Question: I have a problem - Json.Net serializing my objects realy slow. I have some basic class:
'''
public class authenticationRequest
{
public string userid;
public string tid;
public string token;
public string platform;
public string version;
}
'''
And I'm serializing it with
'''
string jsonDataToSend = JsonConvert.SerializeObject(dataToSend);
'''
This operation takes about 1900 ms. In compare to info from <URL> page:

It takes a really long time. For test purposes I swapped my class for a simple string:
'''
string jsonDataToSend = JsonConvert.SerializeObject("fsdfsdfsdfs");
'''
And it still takes ~900 ms to convert. What is the reason? What I can do to serialize this data faster?
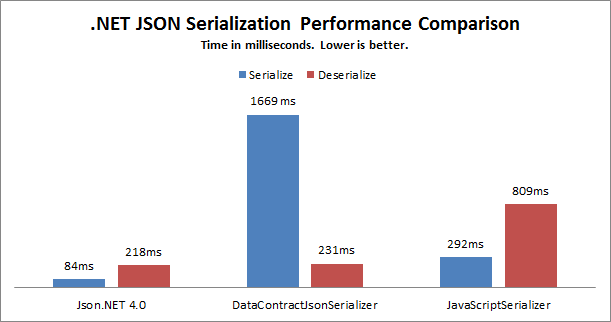
Answer: What I believe is happening here is that you are getting a delay when the Json.Net library is being loaded. You should try compiling in Release mode to see if things speed up considerably, as this should prevent symbols from being loaded (which can add to the library load time).
If it is still an issue, find a good time in your app that you can do a dummy serialization (perhaps even on a background thread) to force the library to load. That has a bit of code-smell to it, though, so there may be a better way of forcing the load, but that's a brute force method that should work all the time.